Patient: sex M, age 81
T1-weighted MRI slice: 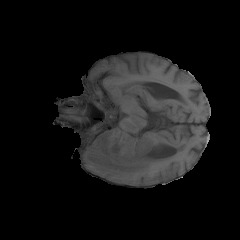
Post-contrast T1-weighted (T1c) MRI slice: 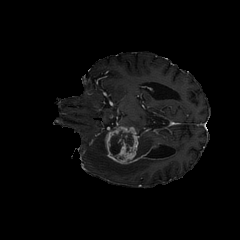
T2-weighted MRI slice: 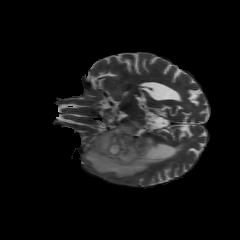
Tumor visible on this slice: yes
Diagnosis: Glioblastoma, IDH-wildtype
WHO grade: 4